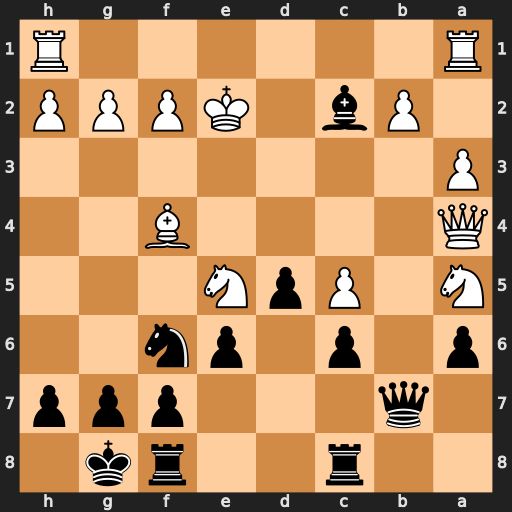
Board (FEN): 2r2rk1/1q3ppp/p1p1pn2/N1PpN3/Q4B2/P7/1Pb1KPPP/R6R
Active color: b
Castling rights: -
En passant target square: -
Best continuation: Qxb2 Qb4 Bd1+ Kxd1 Qxa1+ Kc2 Qxh1